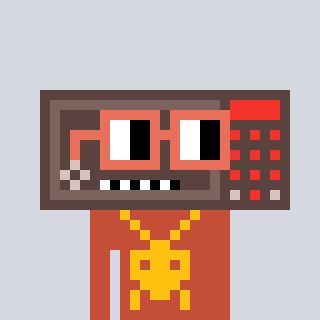
a pixel art character with square orange glasses, a wallsafe-shaped head and a rust-colored body on a cool background